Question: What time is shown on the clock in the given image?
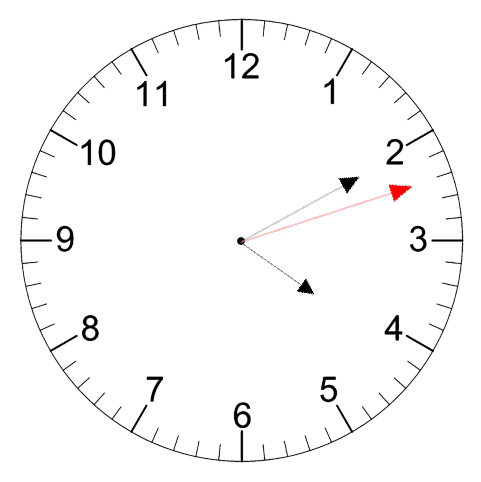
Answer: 04:10:12